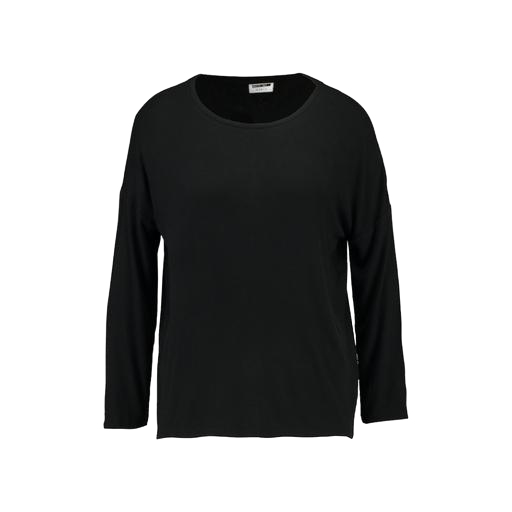
loose fit t-shirt, longsleeve t-shirt, long sleeve tee, white background